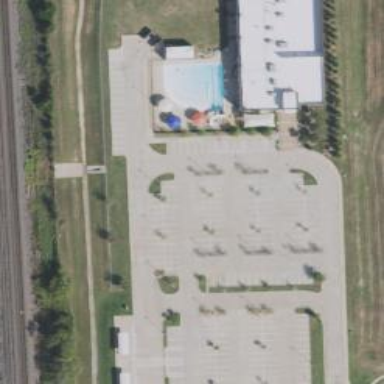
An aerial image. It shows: Parking space.